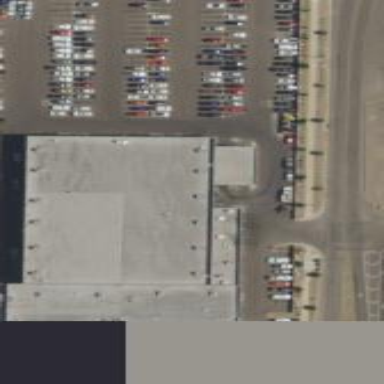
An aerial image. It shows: Car shop building.